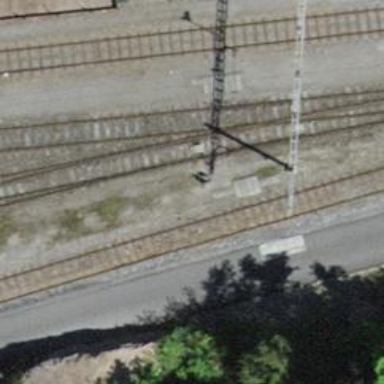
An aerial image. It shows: Railway switch.